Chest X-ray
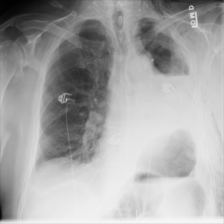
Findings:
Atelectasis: negative
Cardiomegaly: negative
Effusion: negative
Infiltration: negative
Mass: negative
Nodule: negative
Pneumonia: negative
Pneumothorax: negative
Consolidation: negative
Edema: negative
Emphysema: positive
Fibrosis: negative
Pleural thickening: negative
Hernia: negative